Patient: sex M, age 71
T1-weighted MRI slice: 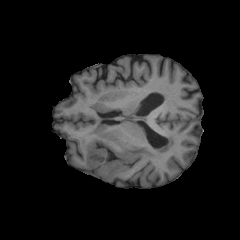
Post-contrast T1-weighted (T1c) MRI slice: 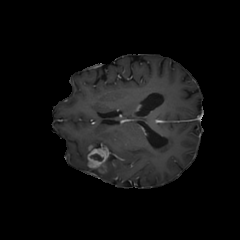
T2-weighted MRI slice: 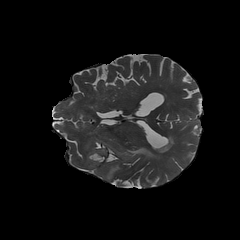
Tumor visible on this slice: yes
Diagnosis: Glioblastoma, IDH-wildtype
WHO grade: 4